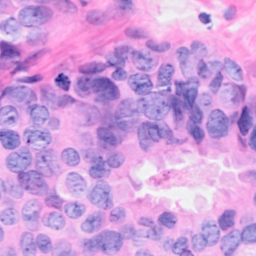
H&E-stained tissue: Breast